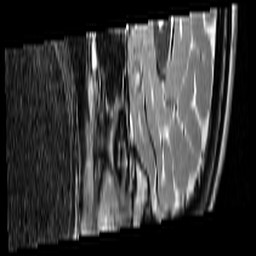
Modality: T2w
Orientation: sagittal
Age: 34
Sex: female
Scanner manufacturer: siemens
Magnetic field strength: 3 T
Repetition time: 7 s
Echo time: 0.085 s